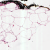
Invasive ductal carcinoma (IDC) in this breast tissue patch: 0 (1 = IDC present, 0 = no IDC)